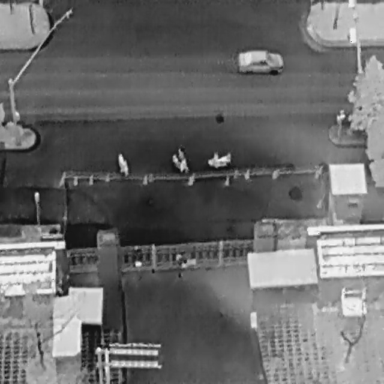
There are six objects shown in the infrared image, including a Car, three Bicycles, and two People.